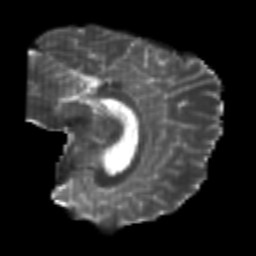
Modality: T2w
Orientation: sagittal
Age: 24
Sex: male
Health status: healthy
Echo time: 0.074 s